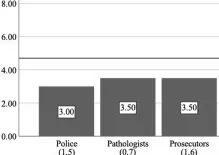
Perceived risk of contracting or spreading COVID 19 through work. Mean across all categories of practitioners = 4.70.
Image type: pathology (immunostaining)